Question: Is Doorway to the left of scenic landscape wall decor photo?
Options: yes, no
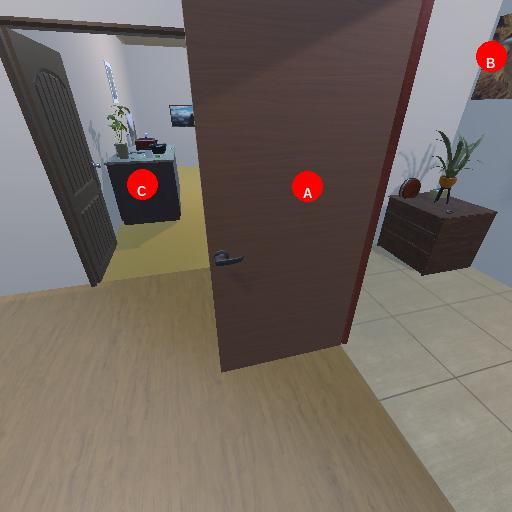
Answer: yes